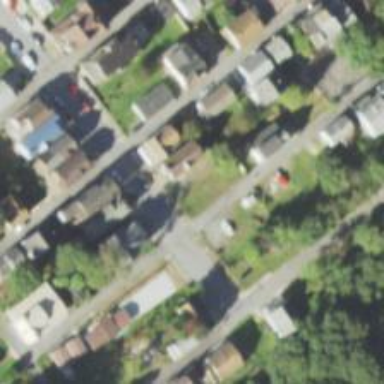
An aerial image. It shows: Alley classified as service road.